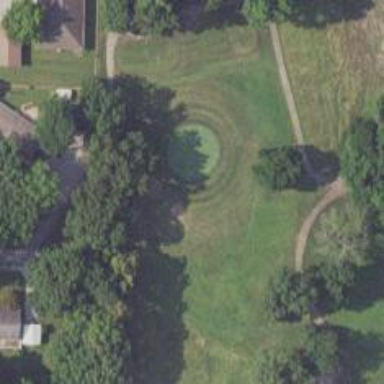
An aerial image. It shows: View of golf hole.